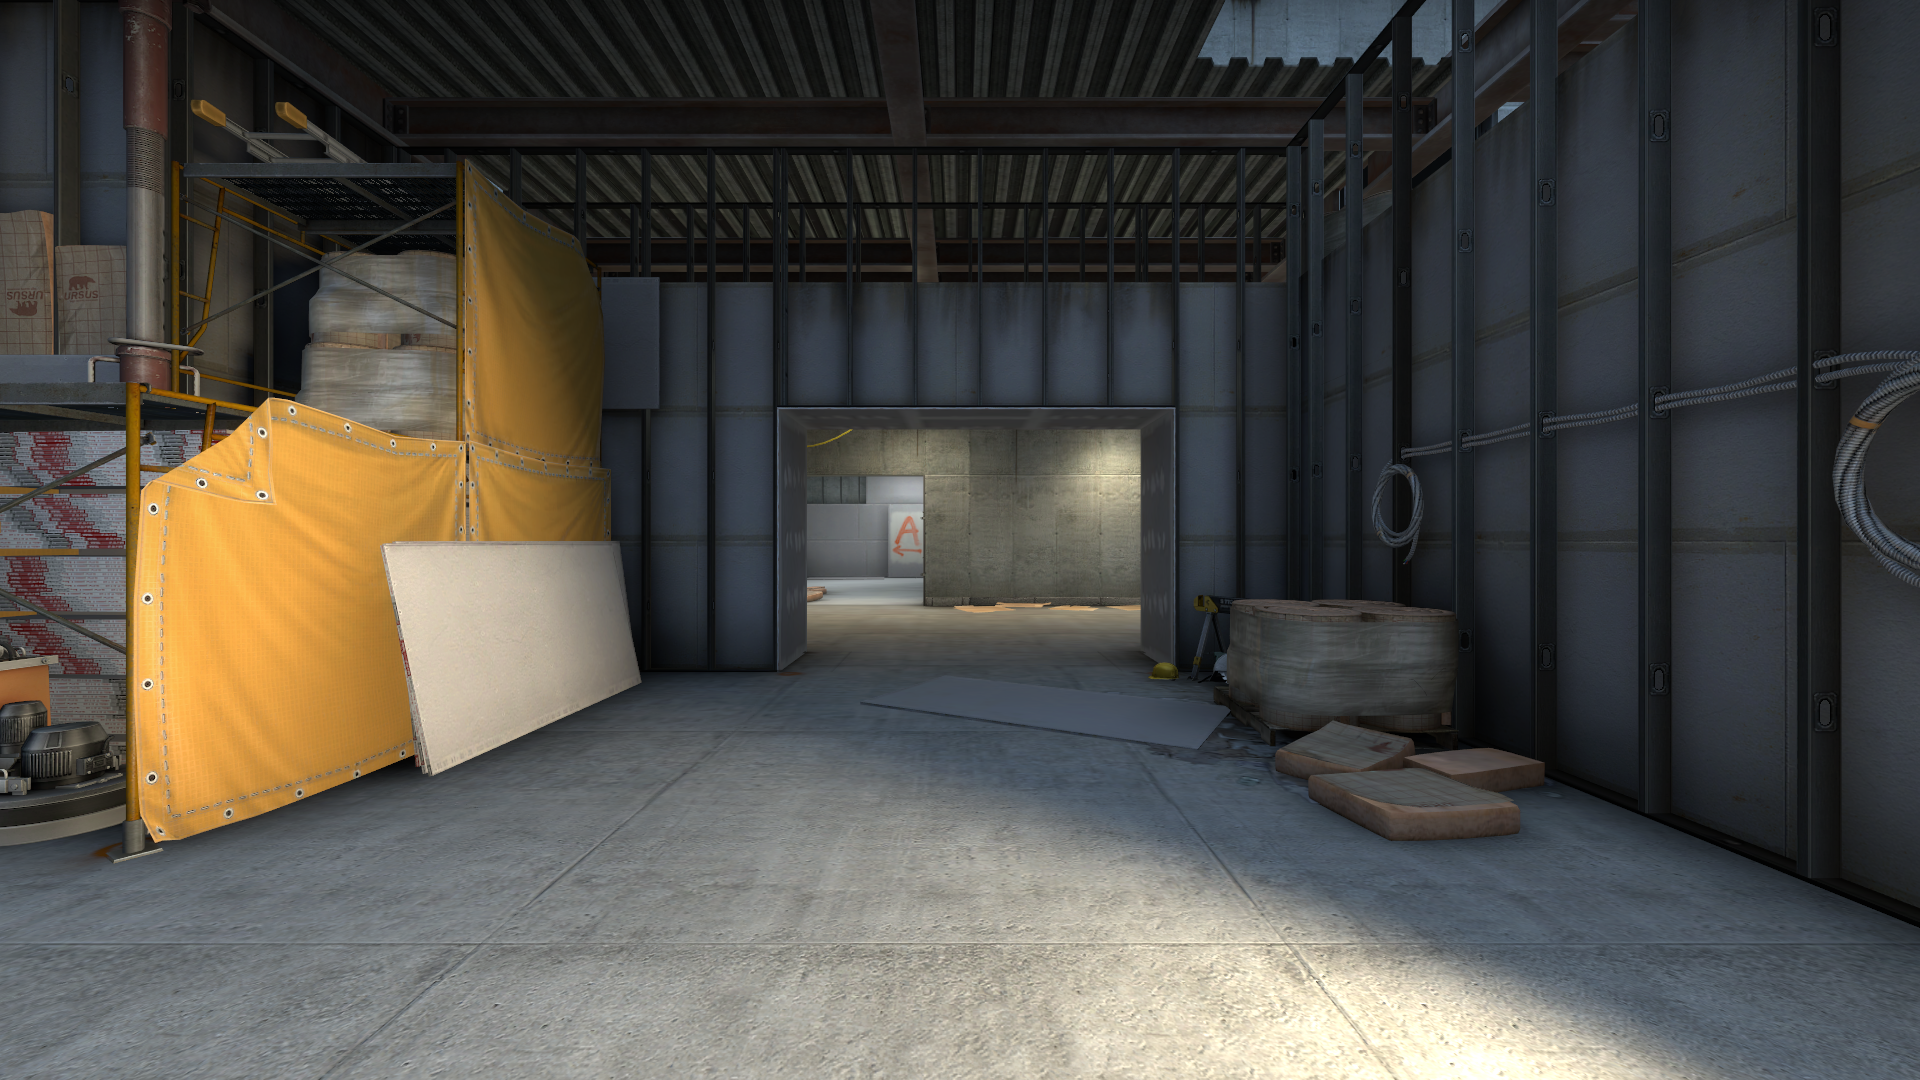
Map: de_vertigo